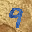
Label: 9